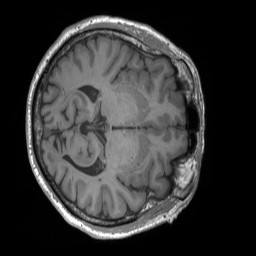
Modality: T1w
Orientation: axial
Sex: male
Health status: ill
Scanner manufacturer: siemens
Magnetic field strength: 3 T
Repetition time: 1.66 s
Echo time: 0.00254 s